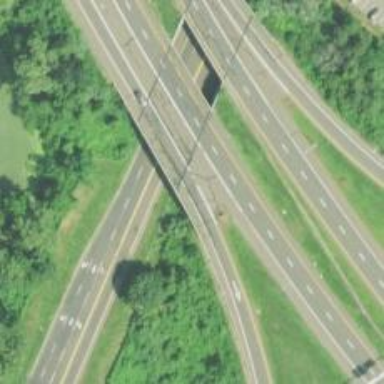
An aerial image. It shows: Motorway link bridge.